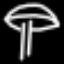
Label: mushroom